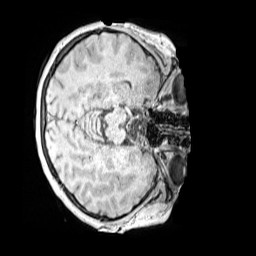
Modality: MP2RAGE
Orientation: axial
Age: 10
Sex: female
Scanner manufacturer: siemens
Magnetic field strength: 3 T
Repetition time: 4 s
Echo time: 0.00299 s